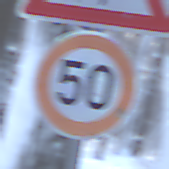
Verkehrszeichen: Geschwindigkeit50
Zusatzzeichen oben: KinderRechts
Umgebung: Outdoor, Nature
Tageszeit: MorningAfternoon
Wetter: Clear
Licht: Natural
Jahreszeit: Winter
Kontrast: LowContrast